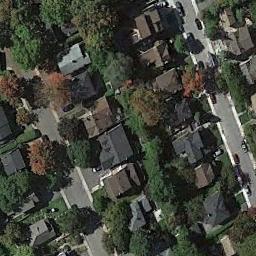
Label: residential